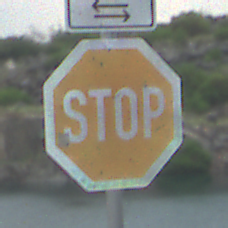
Verkehrszeichen: Stop
Zusatzzeichen oben: RichtungsangabeDurchPfeile9
Umgebung: Outdoor, Nature
Tageszeit: MorningAfternoon
Wetter: PartlyCloudy
Licht: Natural
Jahreszeit: NotSpecified
Kontrast: LowContrast